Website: lowes
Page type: newsletter-management
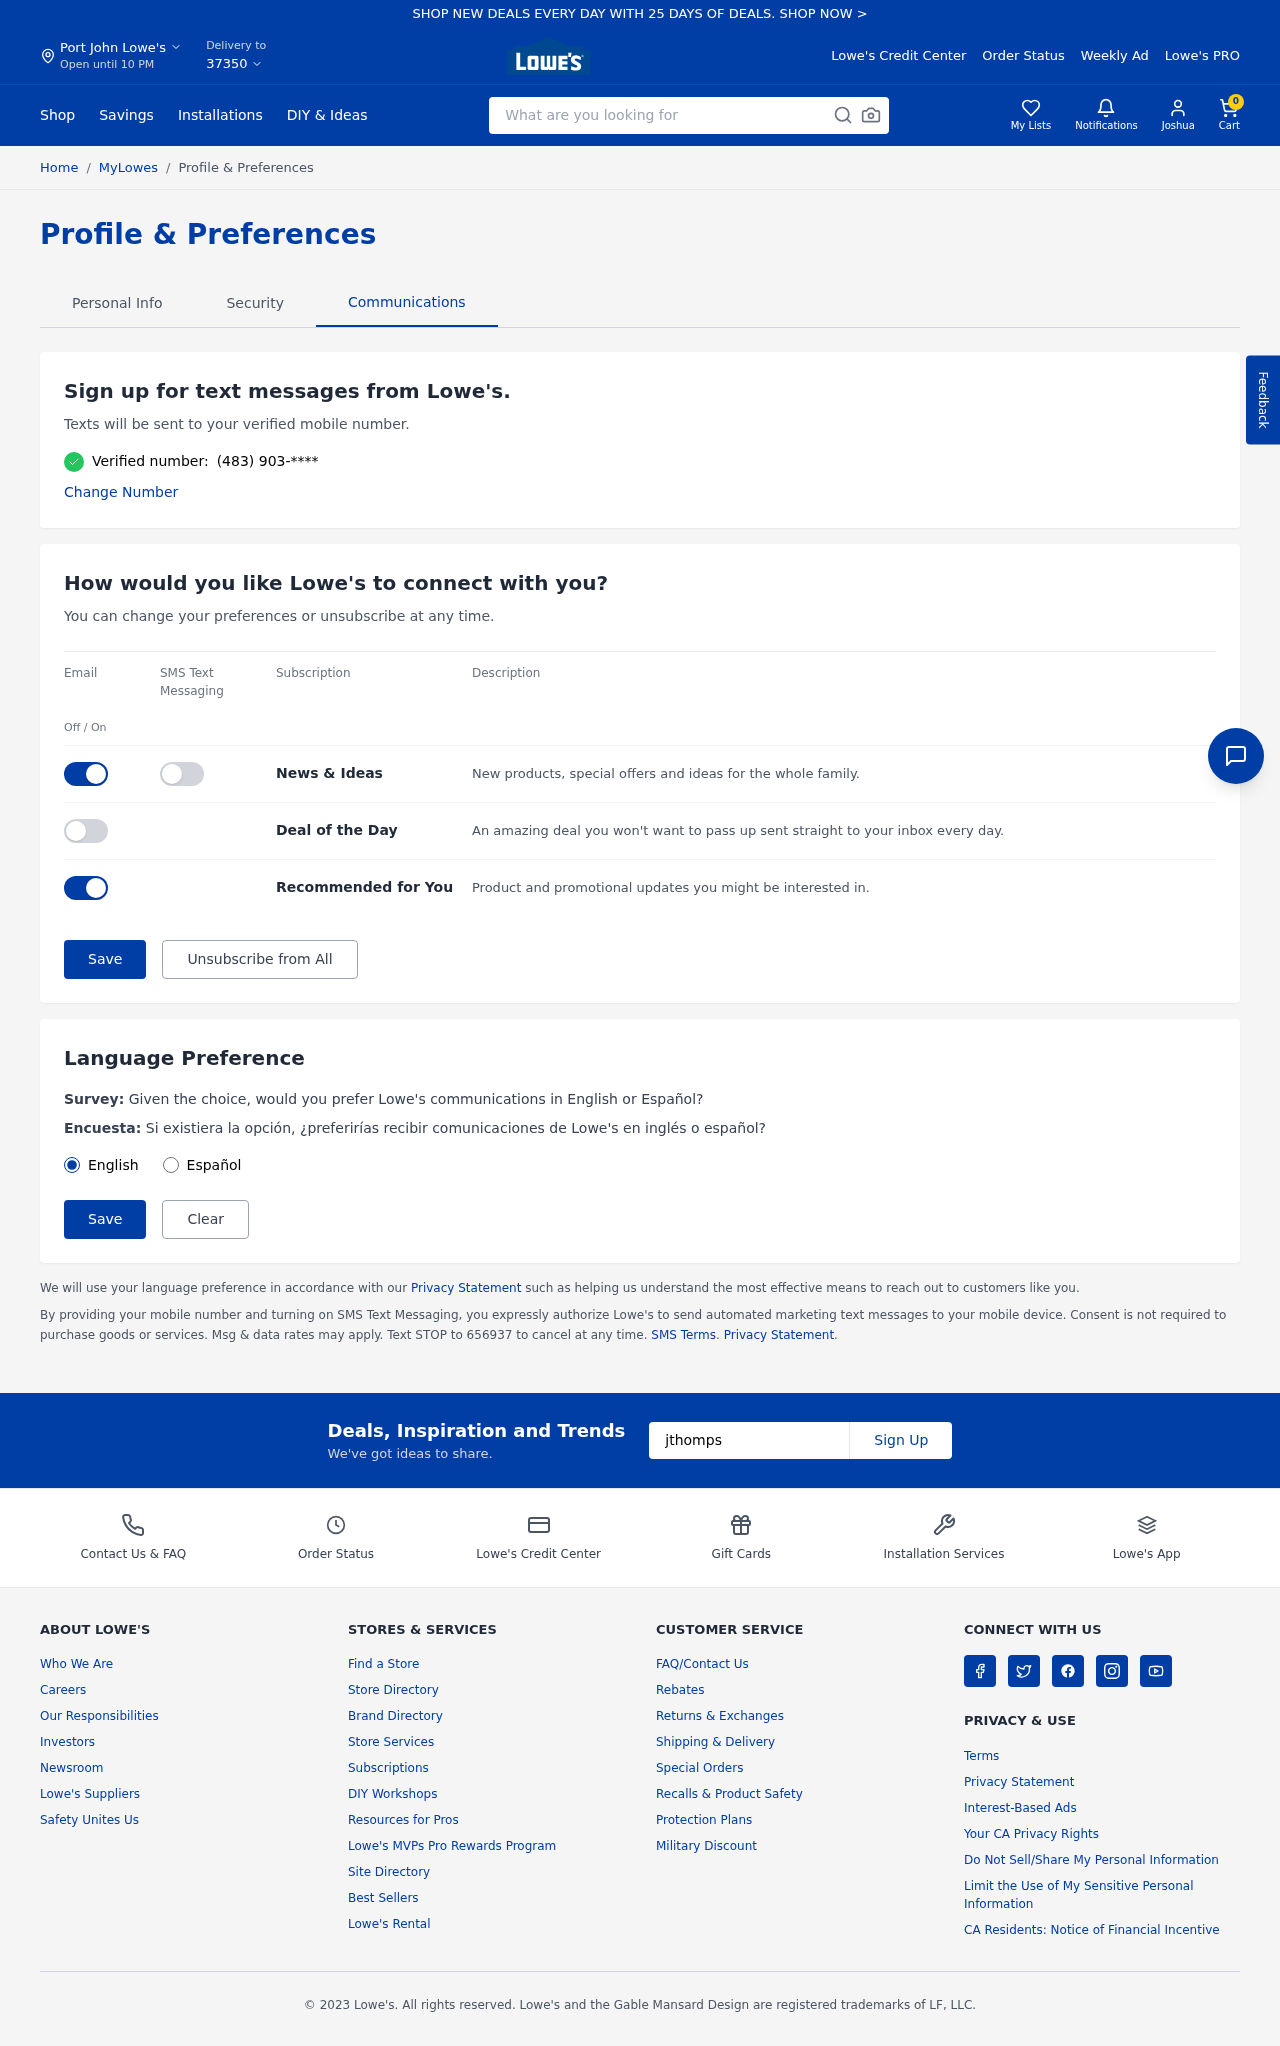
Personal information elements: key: PII_CITY
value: Port John
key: PII_EMAIL
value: jthompson@hotmail.com
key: PII_FIRSTNAME
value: Joshua
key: PII_POSTCODE
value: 37350
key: PII_PHONE
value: (483) 903
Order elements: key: ORDER_NUM_ITEMS
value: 0
Search elements: key: HEADER_SEARCH
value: What are you looking for